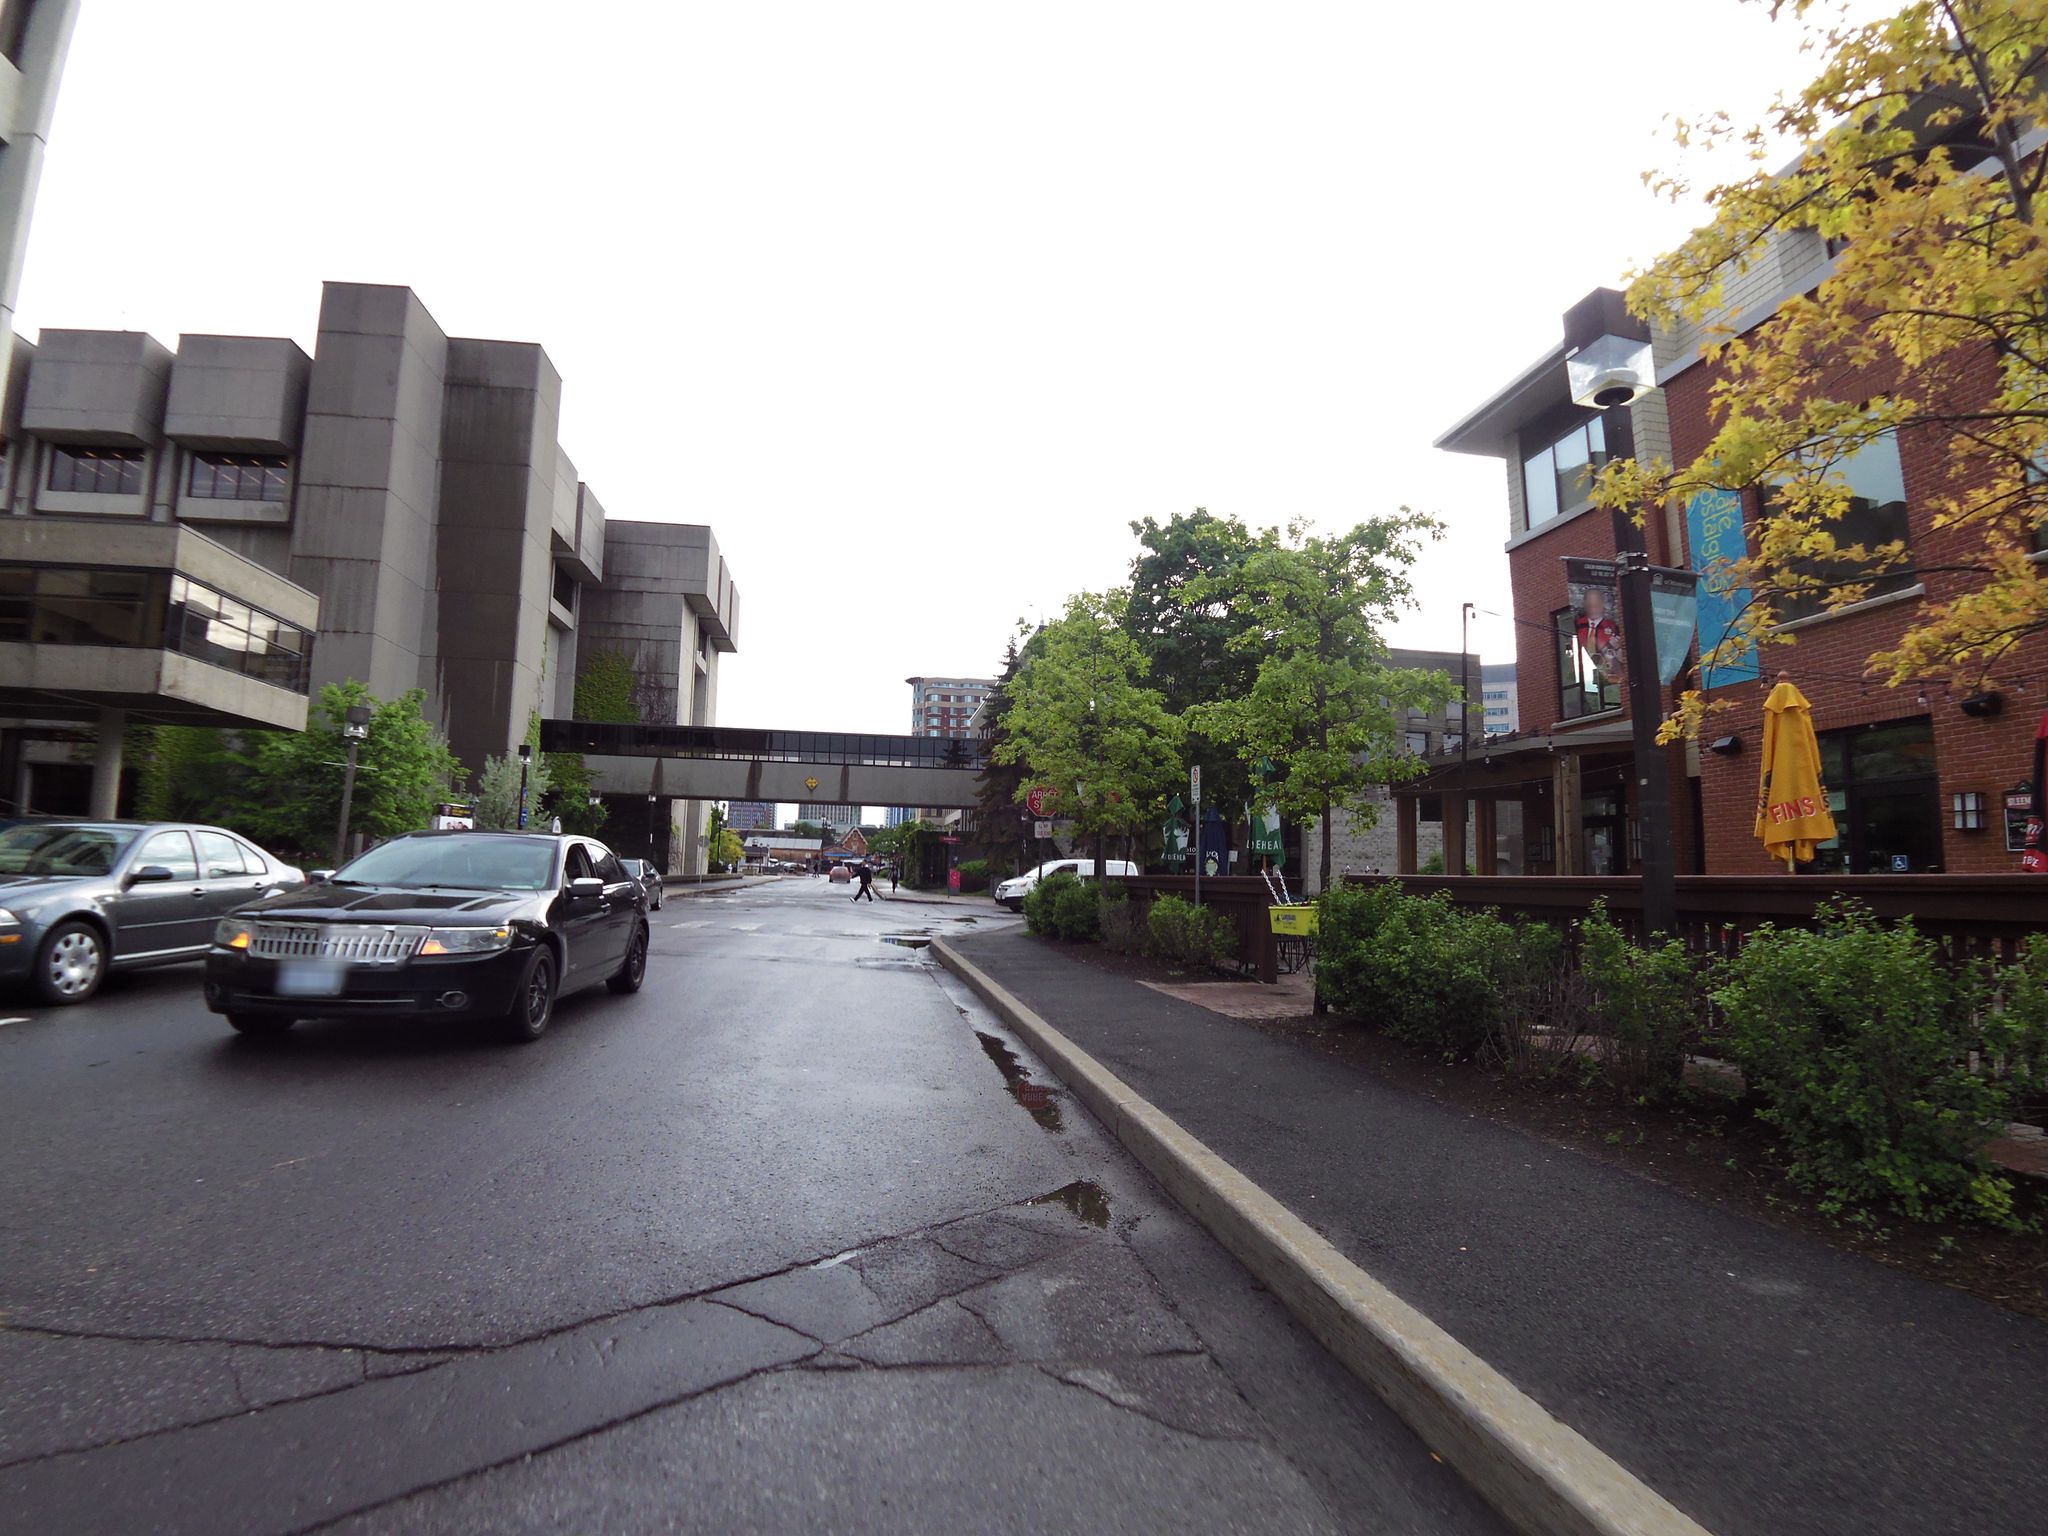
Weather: clear
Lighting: day
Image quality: good
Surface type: walking surface
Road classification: residential
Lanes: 2
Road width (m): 1.5
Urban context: urban centre
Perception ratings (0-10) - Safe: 8.76, Lively: 9.78, Beautiful: 8.48, Boring: 1.71, Depressing: 3.35, Wealthy: 7.16